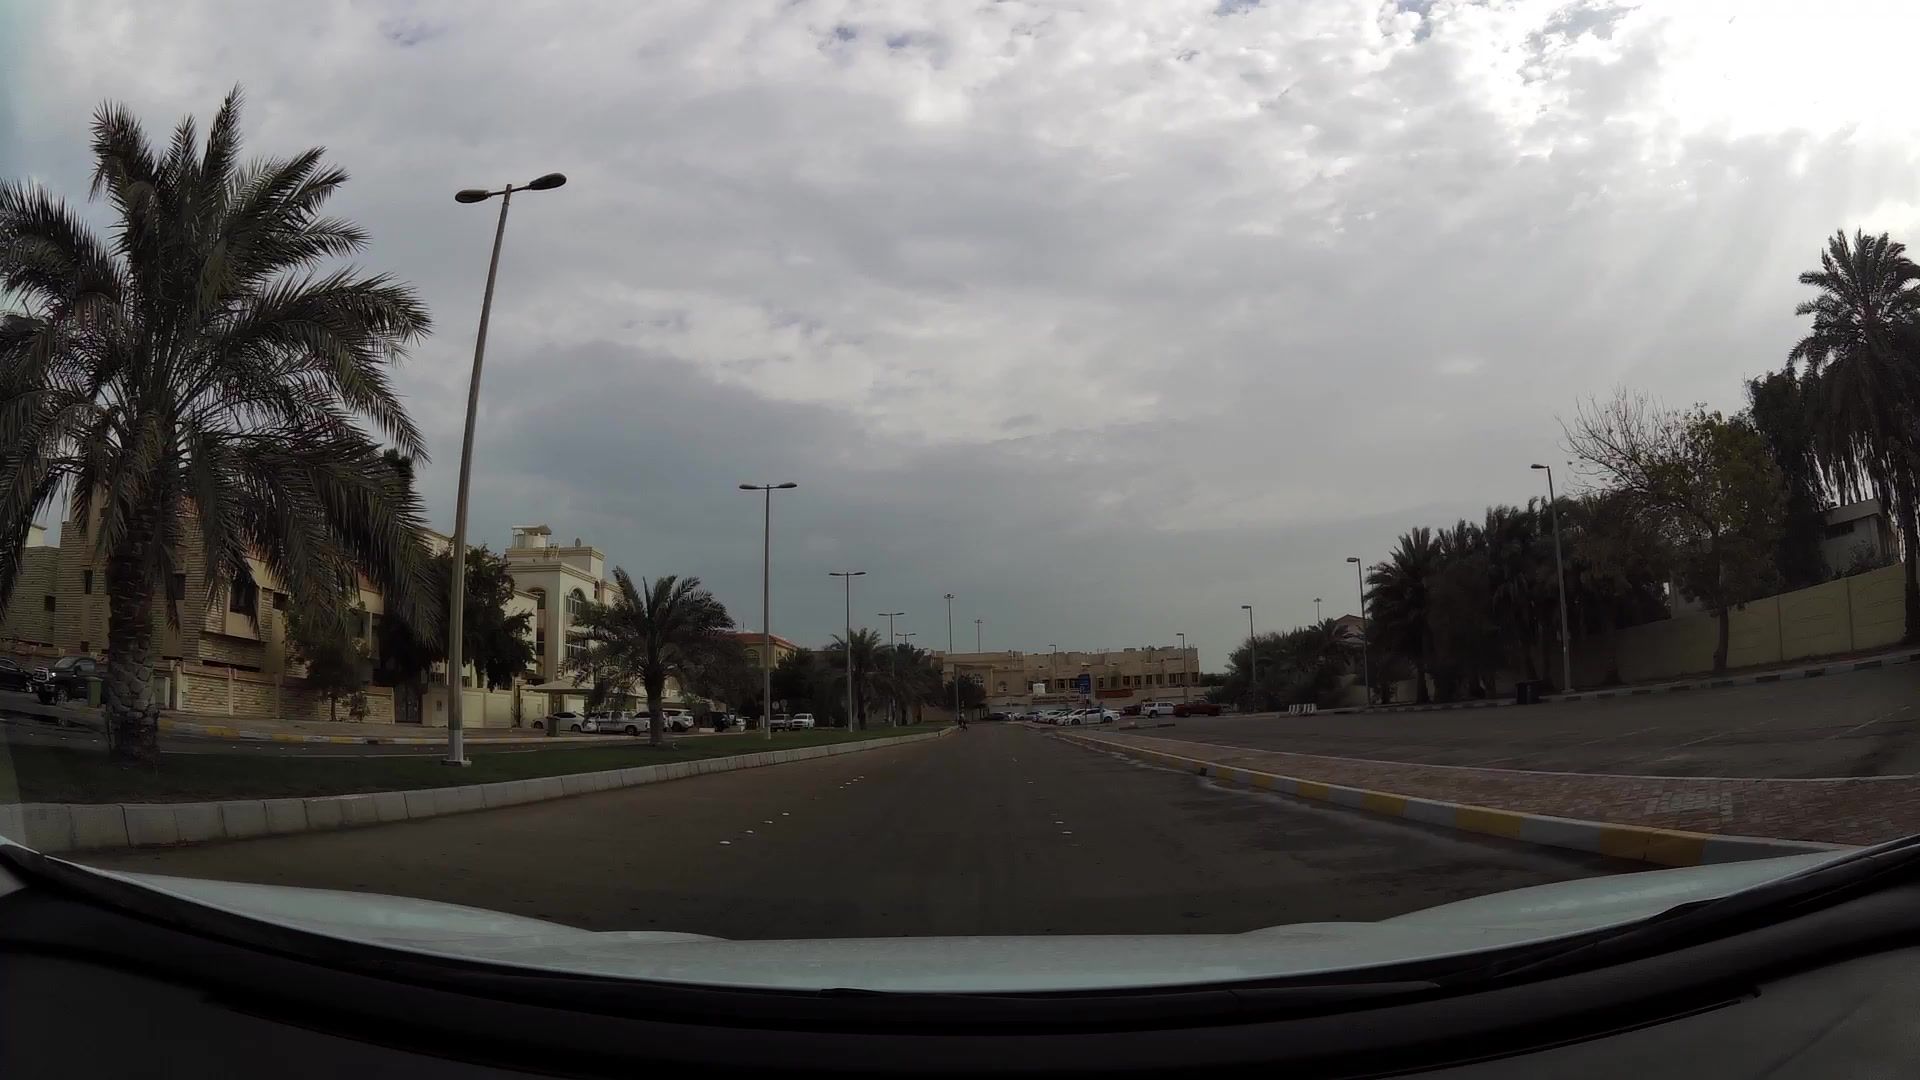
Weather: cloudy
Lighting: day
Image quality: good
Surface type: driving surface
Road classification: tertiary
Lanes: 3
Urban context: suburban or peri-urban
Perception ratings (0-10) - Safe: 6.22, Lively: 9.18, Beautiful: 3.91, Boring: 2.93, Depressing: 6.58, Wealthy: 2.69